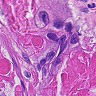
Metastatic tissue present: yes